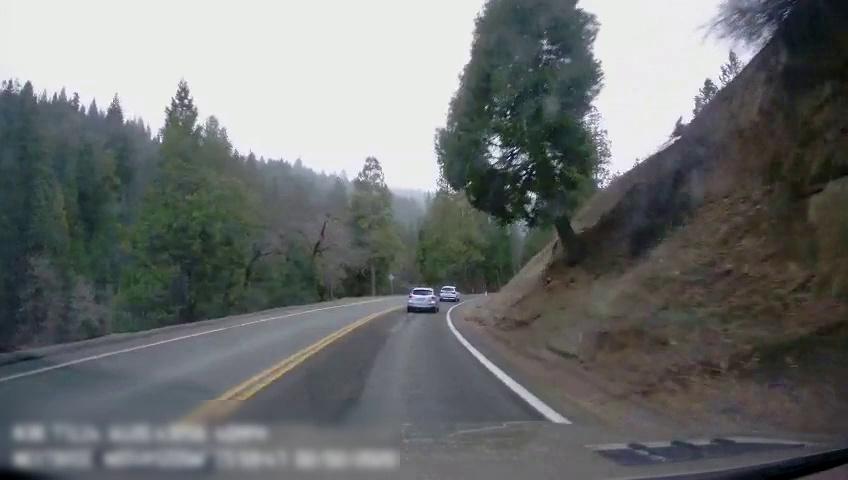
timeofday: Day
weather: Cloudy
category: Drivable Space
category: Vehicles | SUV
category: Vehicles | SUV
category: Lanes | Alternate Lane
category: Lanes | Current Lane
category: Lanes | Opposite Lane
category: Lanes | Opposite Lane